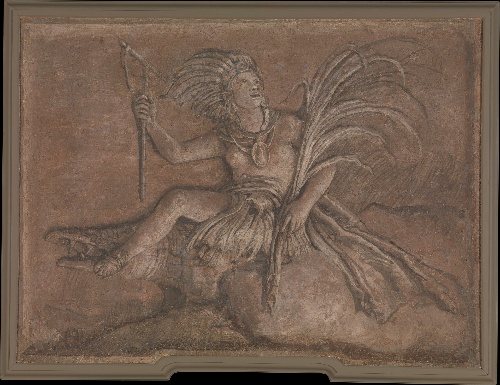
Title: Allegorical Figure Representing America
Artist: Giovanni Domenico Tiepolo
Artist bio: Italian, Venice 1727–1804 Venice
Object type: Painting, monochrome overdoor
Classification: Paintings
Medium: Fresco, transferred to canvas
Dimensions: 32 1/4 x 42 3/4 in. (81.9 x 108.6 cm)
Department: European Paintings
Credit line: Bequest of Grace Rainey Rogers, 1943
Accession year: 1943
Repository: Metropolitan Museum of Art, New York, NY
Tags: Female Nudes|Allegory|Alligators